Aerial crown-view tile of a tropical tree (Barro Colorado Island, Panama), acquired 20250512:
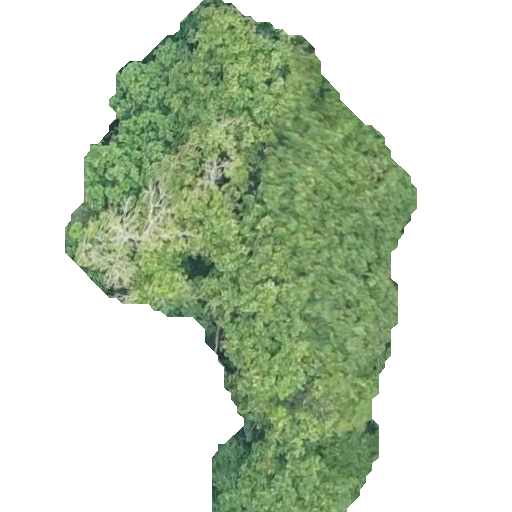
Species: Apeiba membranacea
GBIF accepted scientific name: Apeiba membranacea
Crown area: 165.976 m²